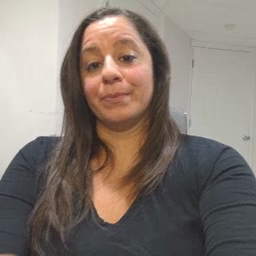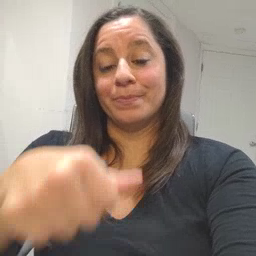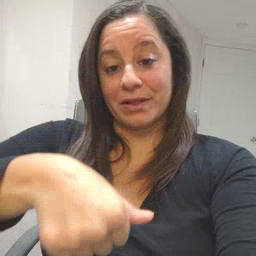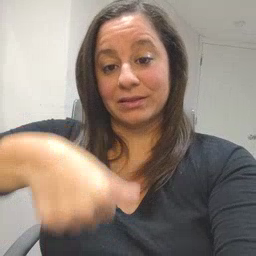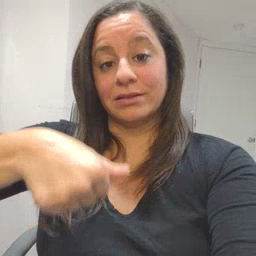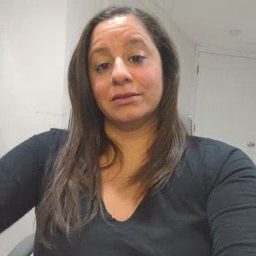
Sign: puzzle